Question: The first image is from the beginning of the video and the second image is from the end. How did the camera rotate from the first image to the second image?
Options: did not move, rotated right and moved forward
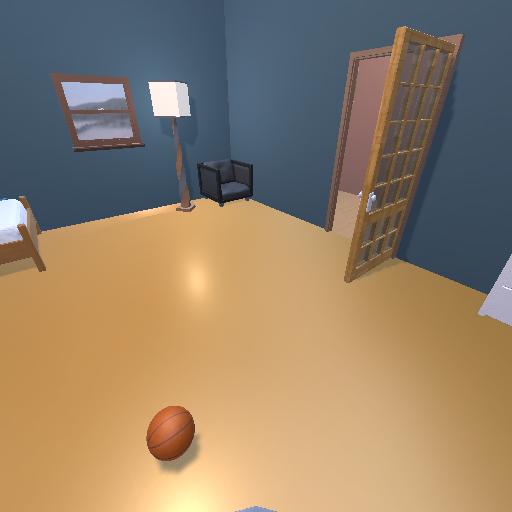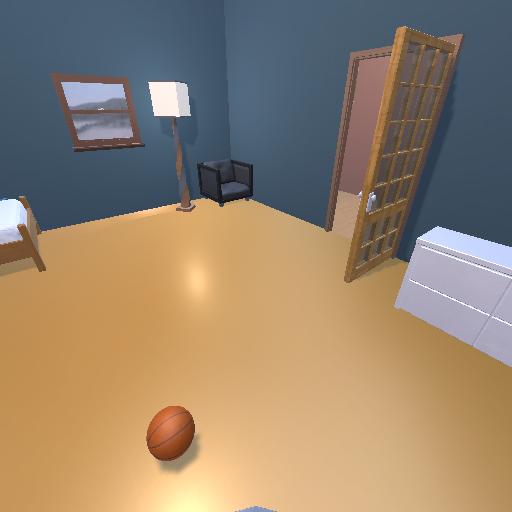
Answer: did not move